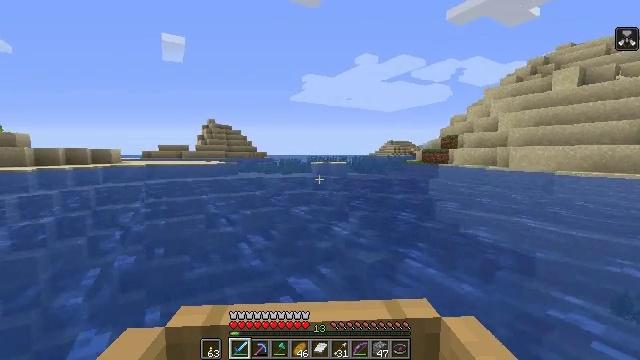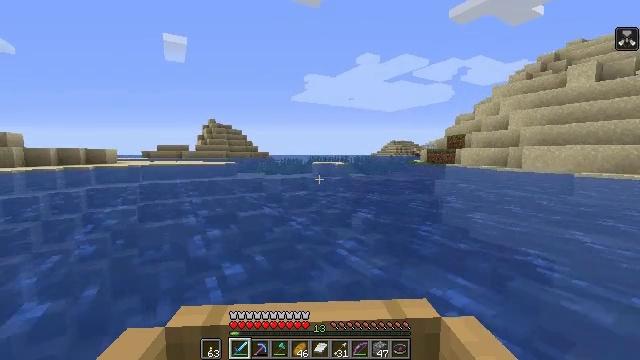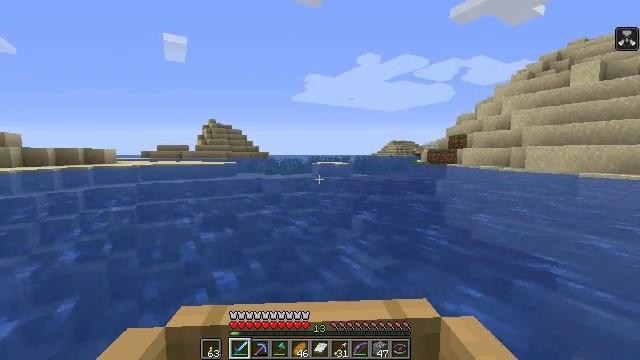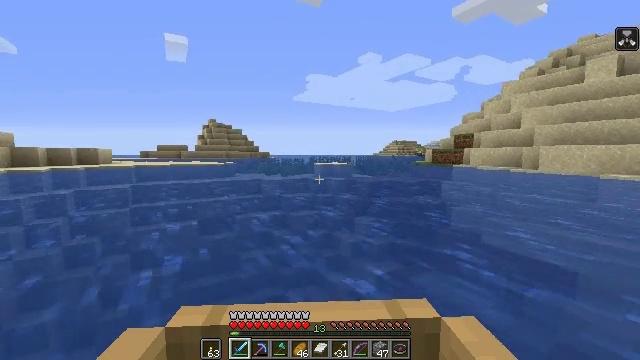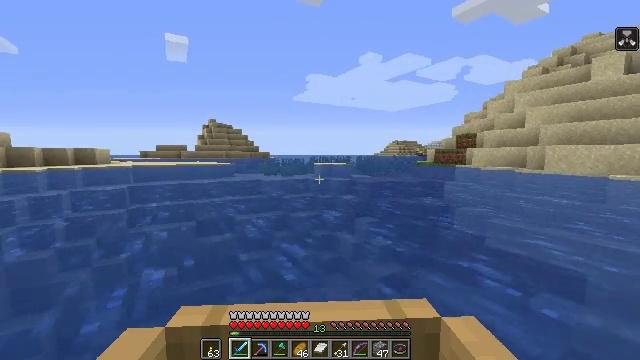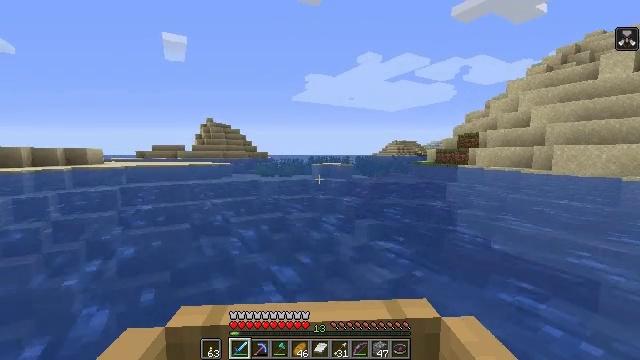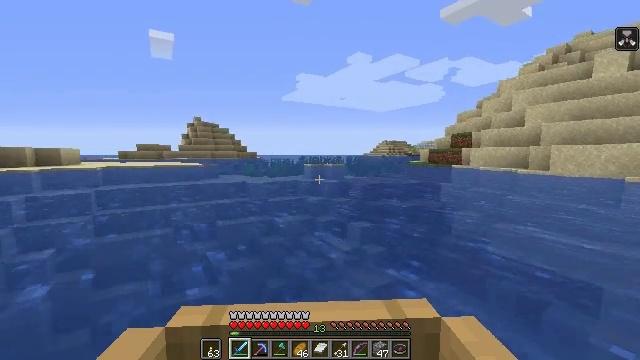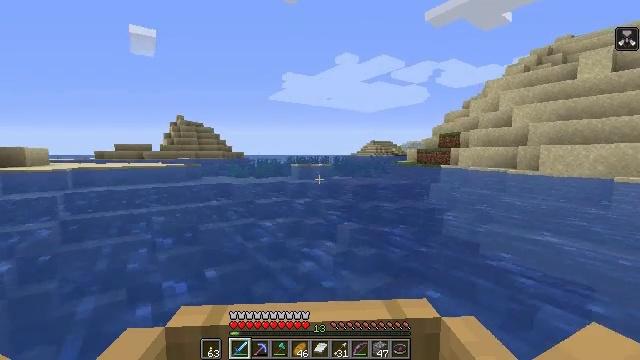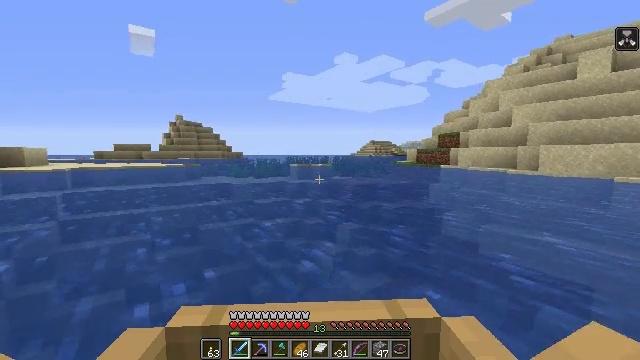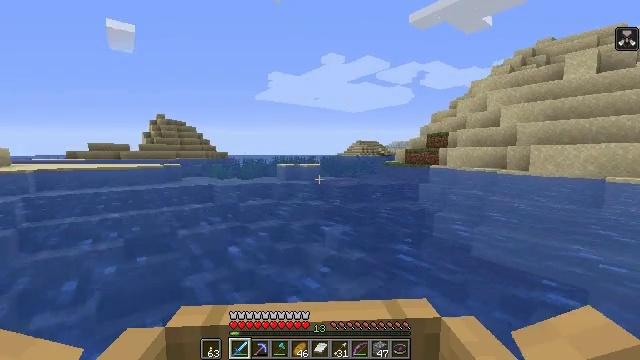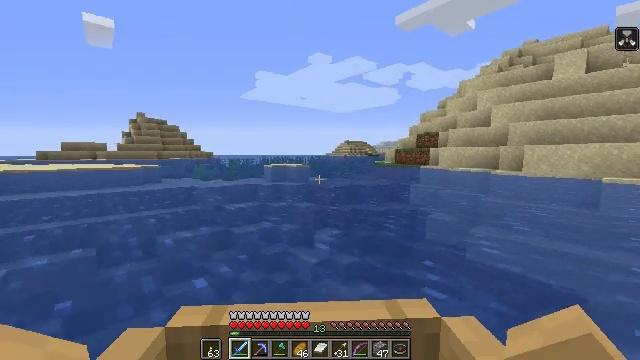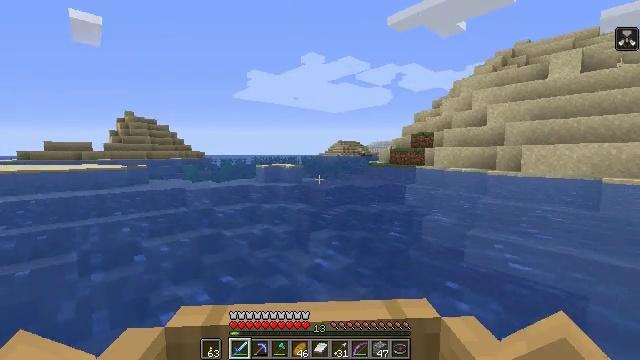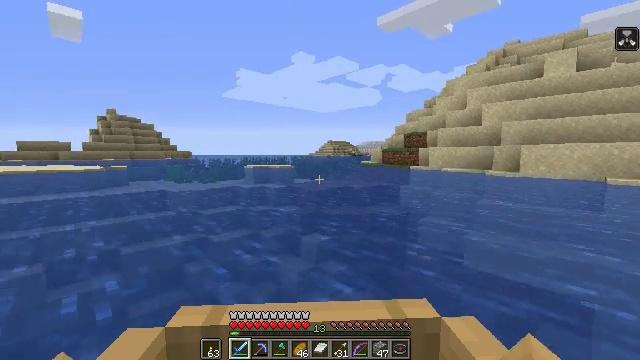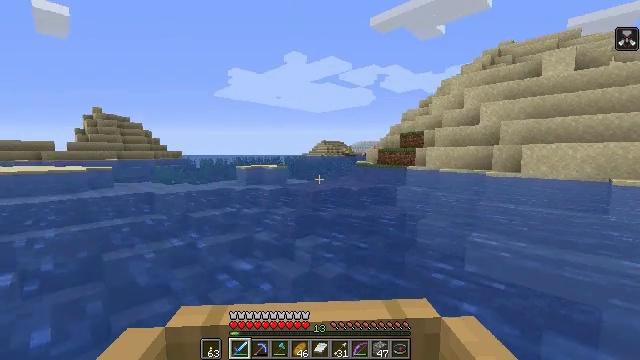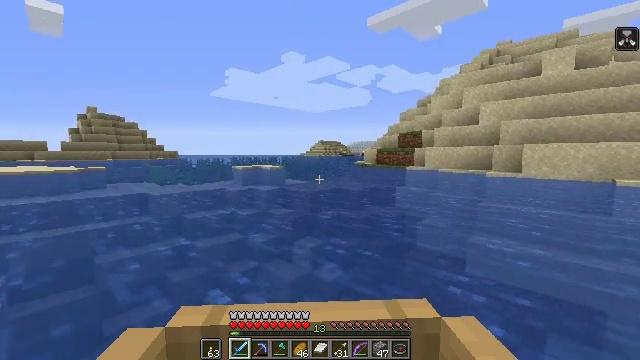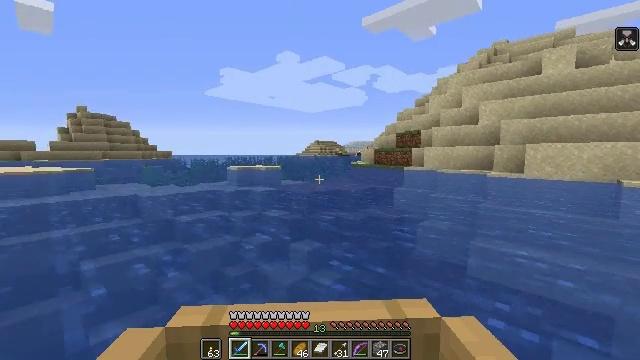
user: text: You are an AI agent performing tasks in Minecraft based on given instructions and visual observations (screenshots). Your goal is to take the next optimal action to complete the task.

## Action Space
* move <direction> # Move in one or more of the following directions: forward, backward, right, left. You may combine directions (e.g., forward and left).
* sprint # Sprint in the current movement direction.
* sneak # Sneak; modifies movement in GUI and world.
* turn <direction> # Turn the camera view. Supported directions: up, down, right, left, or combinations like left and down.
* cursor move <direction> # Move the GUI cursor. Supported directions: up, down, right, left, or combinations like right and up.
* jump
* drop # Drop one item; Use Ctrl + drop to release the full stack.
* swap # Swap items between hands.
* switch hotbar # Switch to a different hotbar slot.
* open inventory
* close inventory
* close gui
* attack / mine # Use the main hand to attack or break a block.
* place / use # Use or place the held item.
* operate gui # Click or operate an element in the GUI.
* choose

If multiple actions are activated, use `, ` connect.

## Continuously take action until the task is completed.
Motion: motion action
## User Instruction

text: Collect tall seagrass by holding left button.
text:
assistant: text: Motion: move forward
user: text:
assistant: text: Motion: move forward
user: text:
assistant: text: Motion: move forward
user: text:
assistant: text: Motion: move forward and move right
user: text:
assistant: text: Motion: move forward and move right
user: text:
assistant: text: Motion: move forward and move right
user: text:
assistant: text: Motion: move forward
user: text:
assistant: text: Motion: move forward
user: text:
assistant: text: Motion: move forward
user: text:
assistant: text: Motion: move forward
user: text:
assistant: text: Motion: move forward
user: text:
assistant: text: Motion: move forward
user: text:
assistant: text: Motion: move forward
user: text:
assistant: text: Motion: move forward
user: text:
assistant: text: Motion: move forward
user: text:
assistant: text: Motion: move forward
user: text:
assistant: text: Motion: move forward
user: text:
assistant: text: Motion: move forward
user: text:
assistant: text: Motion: move forward
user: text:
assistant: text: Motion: move forward
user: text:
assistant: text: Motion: move forward
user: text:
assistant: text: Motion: move forward
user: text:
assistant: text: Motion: move forward
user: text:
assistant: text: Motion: move forward
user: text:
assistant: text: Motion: move forward
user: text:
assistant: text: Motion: move forward
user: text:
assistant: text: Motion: move forward
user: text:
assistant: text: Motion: move forward
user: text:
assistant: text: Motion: move forward
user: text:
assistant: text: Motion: move forward